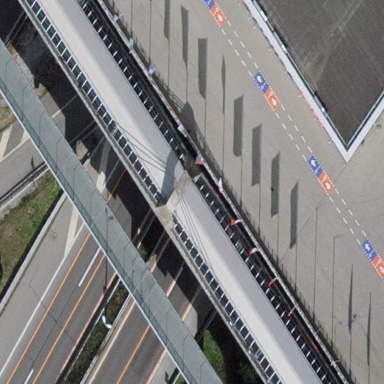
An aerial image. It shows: Rooftop bridge structure.